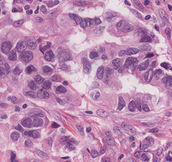
Tumor epithelial tissue: yes
Tumor-associated stroma tissue: yes
Normal tissue: no